Field crop: maize
Growth stage: 1
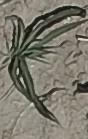
Species: sorghum